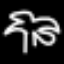
Label: palm tree